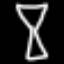
Label: hourglass